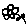
Label: flower